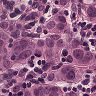
Metastatic tissue present: yes